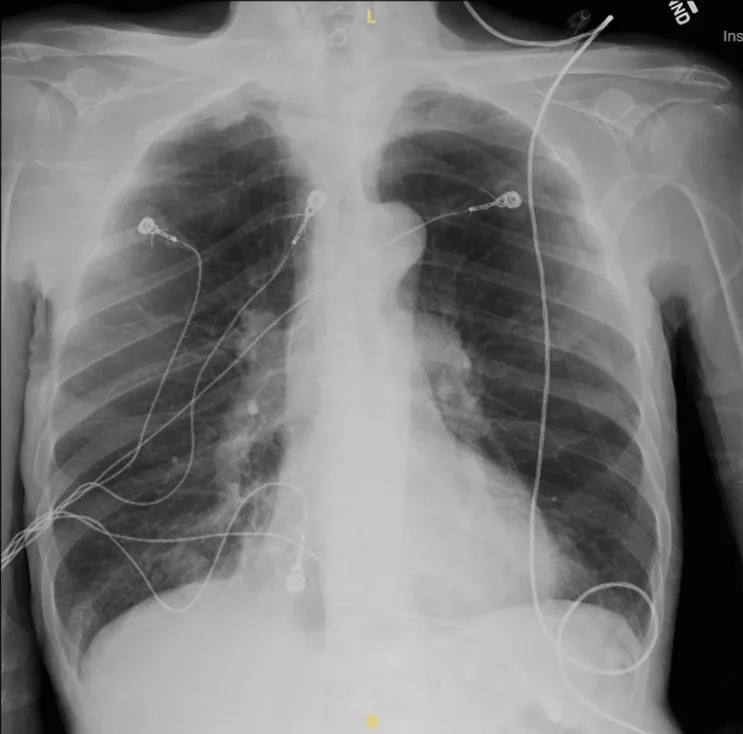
Chest radiography with no acute process identified.
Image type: radiology (x_ray)